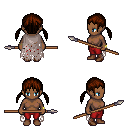
a pixel art fantasy rpg character, female body template, human, dark skin, gray tattered cape, red pants, brown twin-tailed hairstyle, bracelets, brown shoes, spear, four views (front, back, left, right), 2x2 character sprite sheet, small pixel art, hard edges, no anti-aliasing